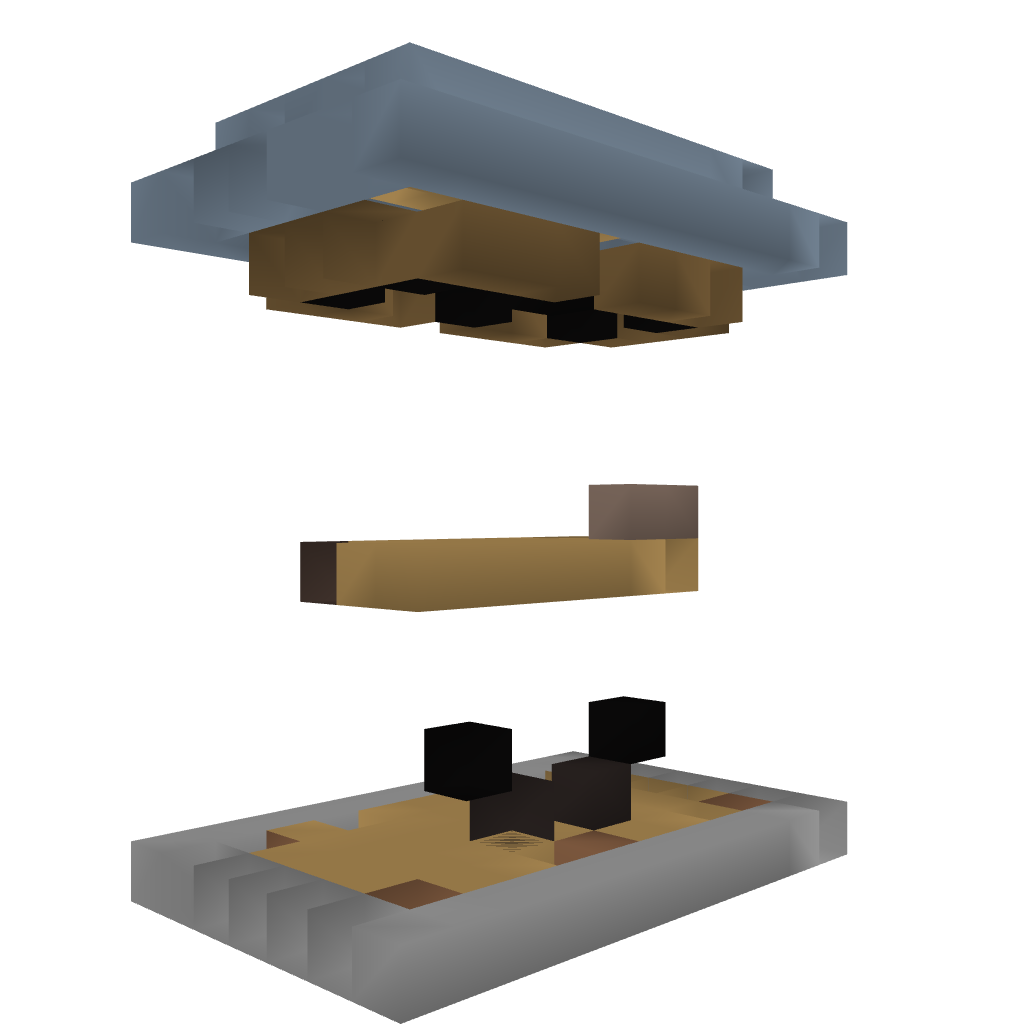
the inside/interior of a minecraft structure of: CrafterHouse